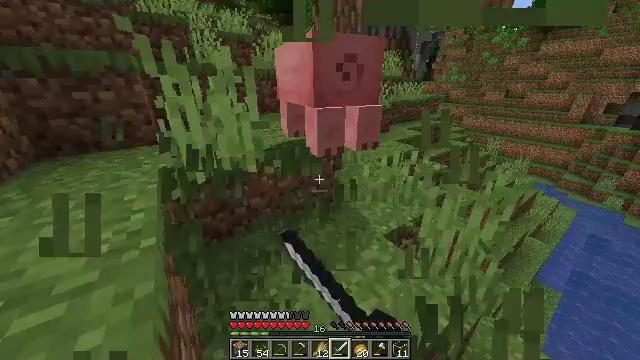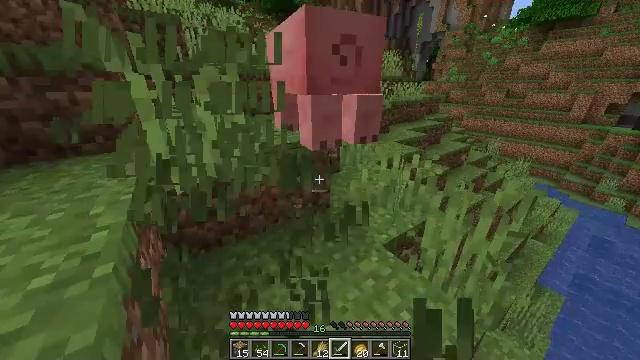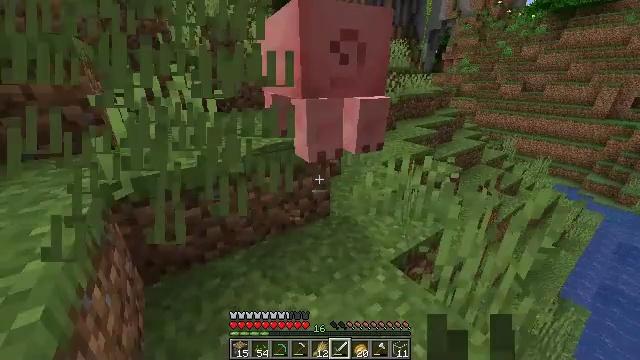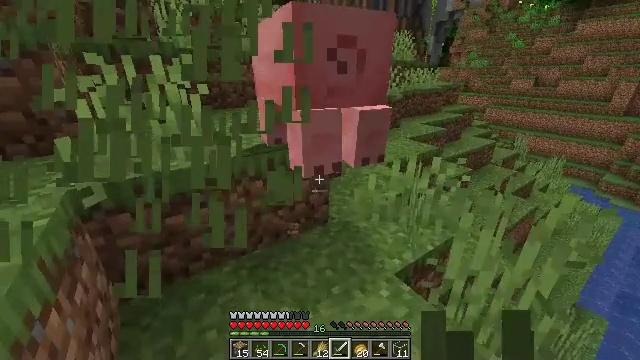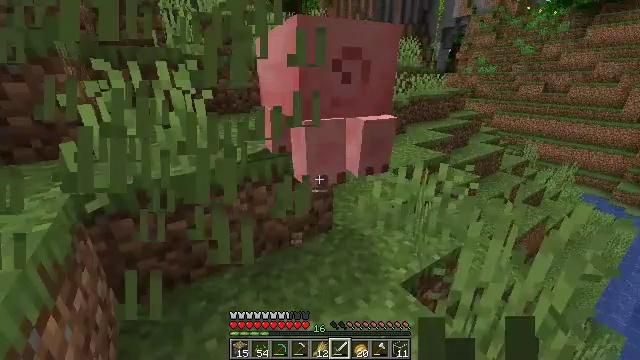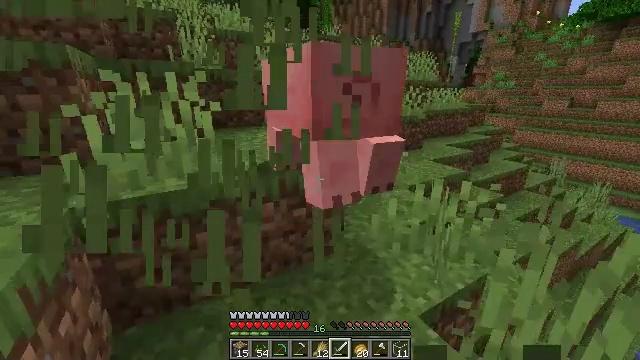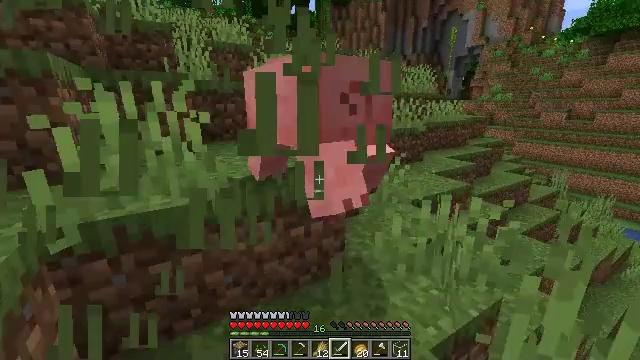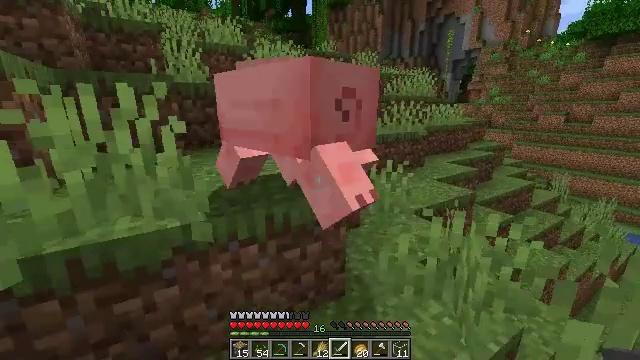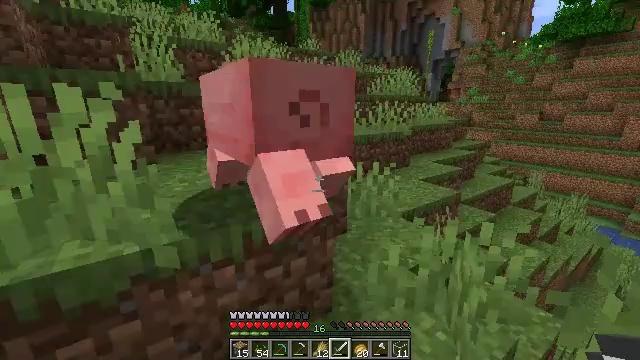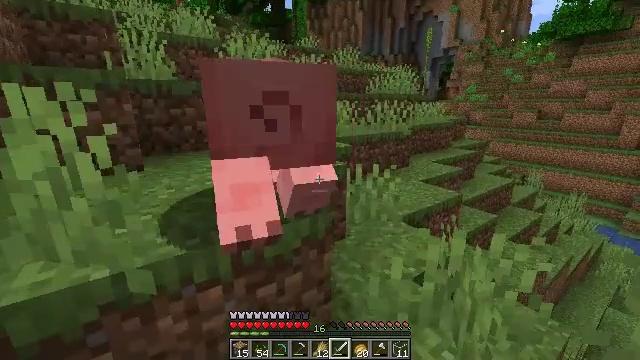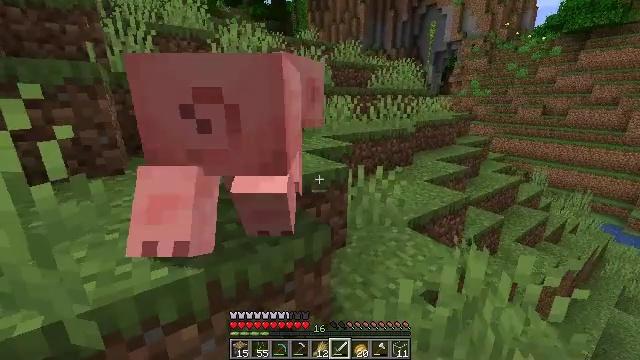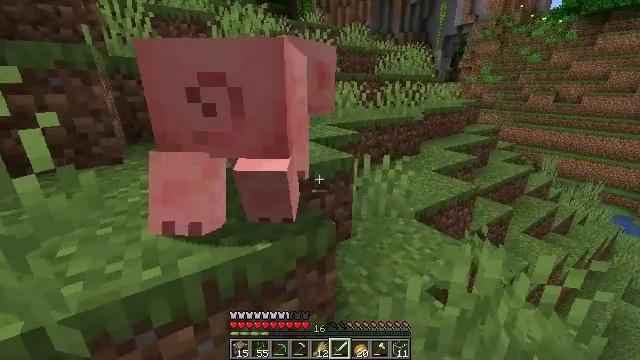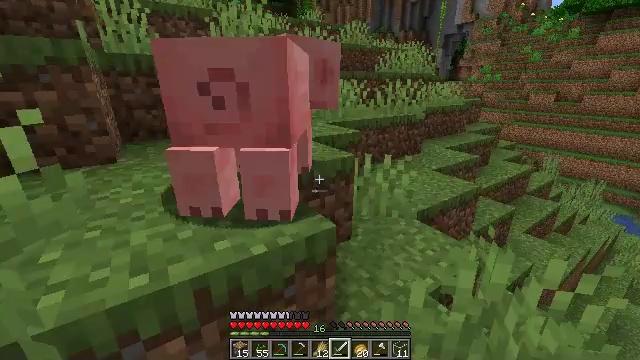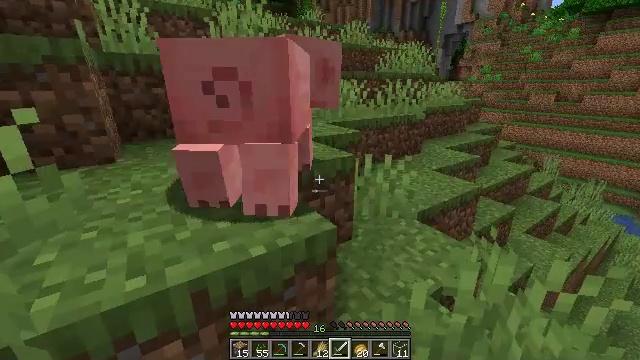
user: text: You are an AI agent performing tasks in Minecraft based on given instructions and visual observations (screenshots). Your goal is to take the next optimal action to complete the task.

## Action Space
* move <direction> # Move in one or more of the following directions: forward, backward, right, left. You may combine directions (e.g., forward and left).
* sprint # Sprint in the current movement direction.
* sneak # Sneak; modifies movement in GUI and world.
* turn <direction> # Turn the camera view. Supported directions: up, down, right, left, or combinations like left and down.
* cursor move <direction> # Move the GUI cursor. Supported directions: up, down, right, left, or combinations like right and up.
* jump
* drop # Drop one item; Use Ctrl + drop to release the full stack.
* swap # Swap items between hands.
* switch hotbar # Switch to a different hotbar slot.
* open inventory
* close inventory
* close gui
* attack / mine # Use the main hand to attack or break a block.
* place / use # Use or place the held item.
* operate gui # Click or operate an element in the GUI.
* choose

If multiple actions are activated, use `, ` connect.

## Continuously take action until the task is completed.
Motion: motion action
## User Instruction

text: Kill mobs.
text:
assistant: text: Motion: move forward
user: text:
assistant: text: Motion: move forward
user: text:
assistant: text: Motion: no_op
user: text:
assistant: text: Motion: turn left and up
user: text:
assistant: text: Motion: move forward, turn left and up
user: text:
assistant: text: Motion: move forward, turn up
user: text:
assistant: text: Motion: move forward
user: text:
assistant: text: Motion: move forward, turn right
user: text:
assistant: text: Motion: move forward, attack / mine
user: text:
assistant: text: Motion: move forward, turn down, attack / mine
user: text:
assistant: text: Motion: turn left and down, attack / mine
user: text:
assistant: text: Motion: attack / mine
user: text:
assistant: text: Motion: no_op
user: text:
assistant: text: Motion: no_op